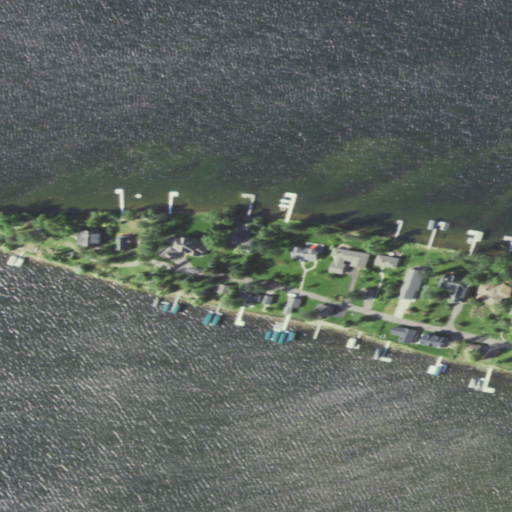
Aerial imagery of cape in Minnesota named Gull Point containing open water, low intensity development, herbaceous wetlands, open development, medium intensity development, and woody wetlands